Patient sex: F
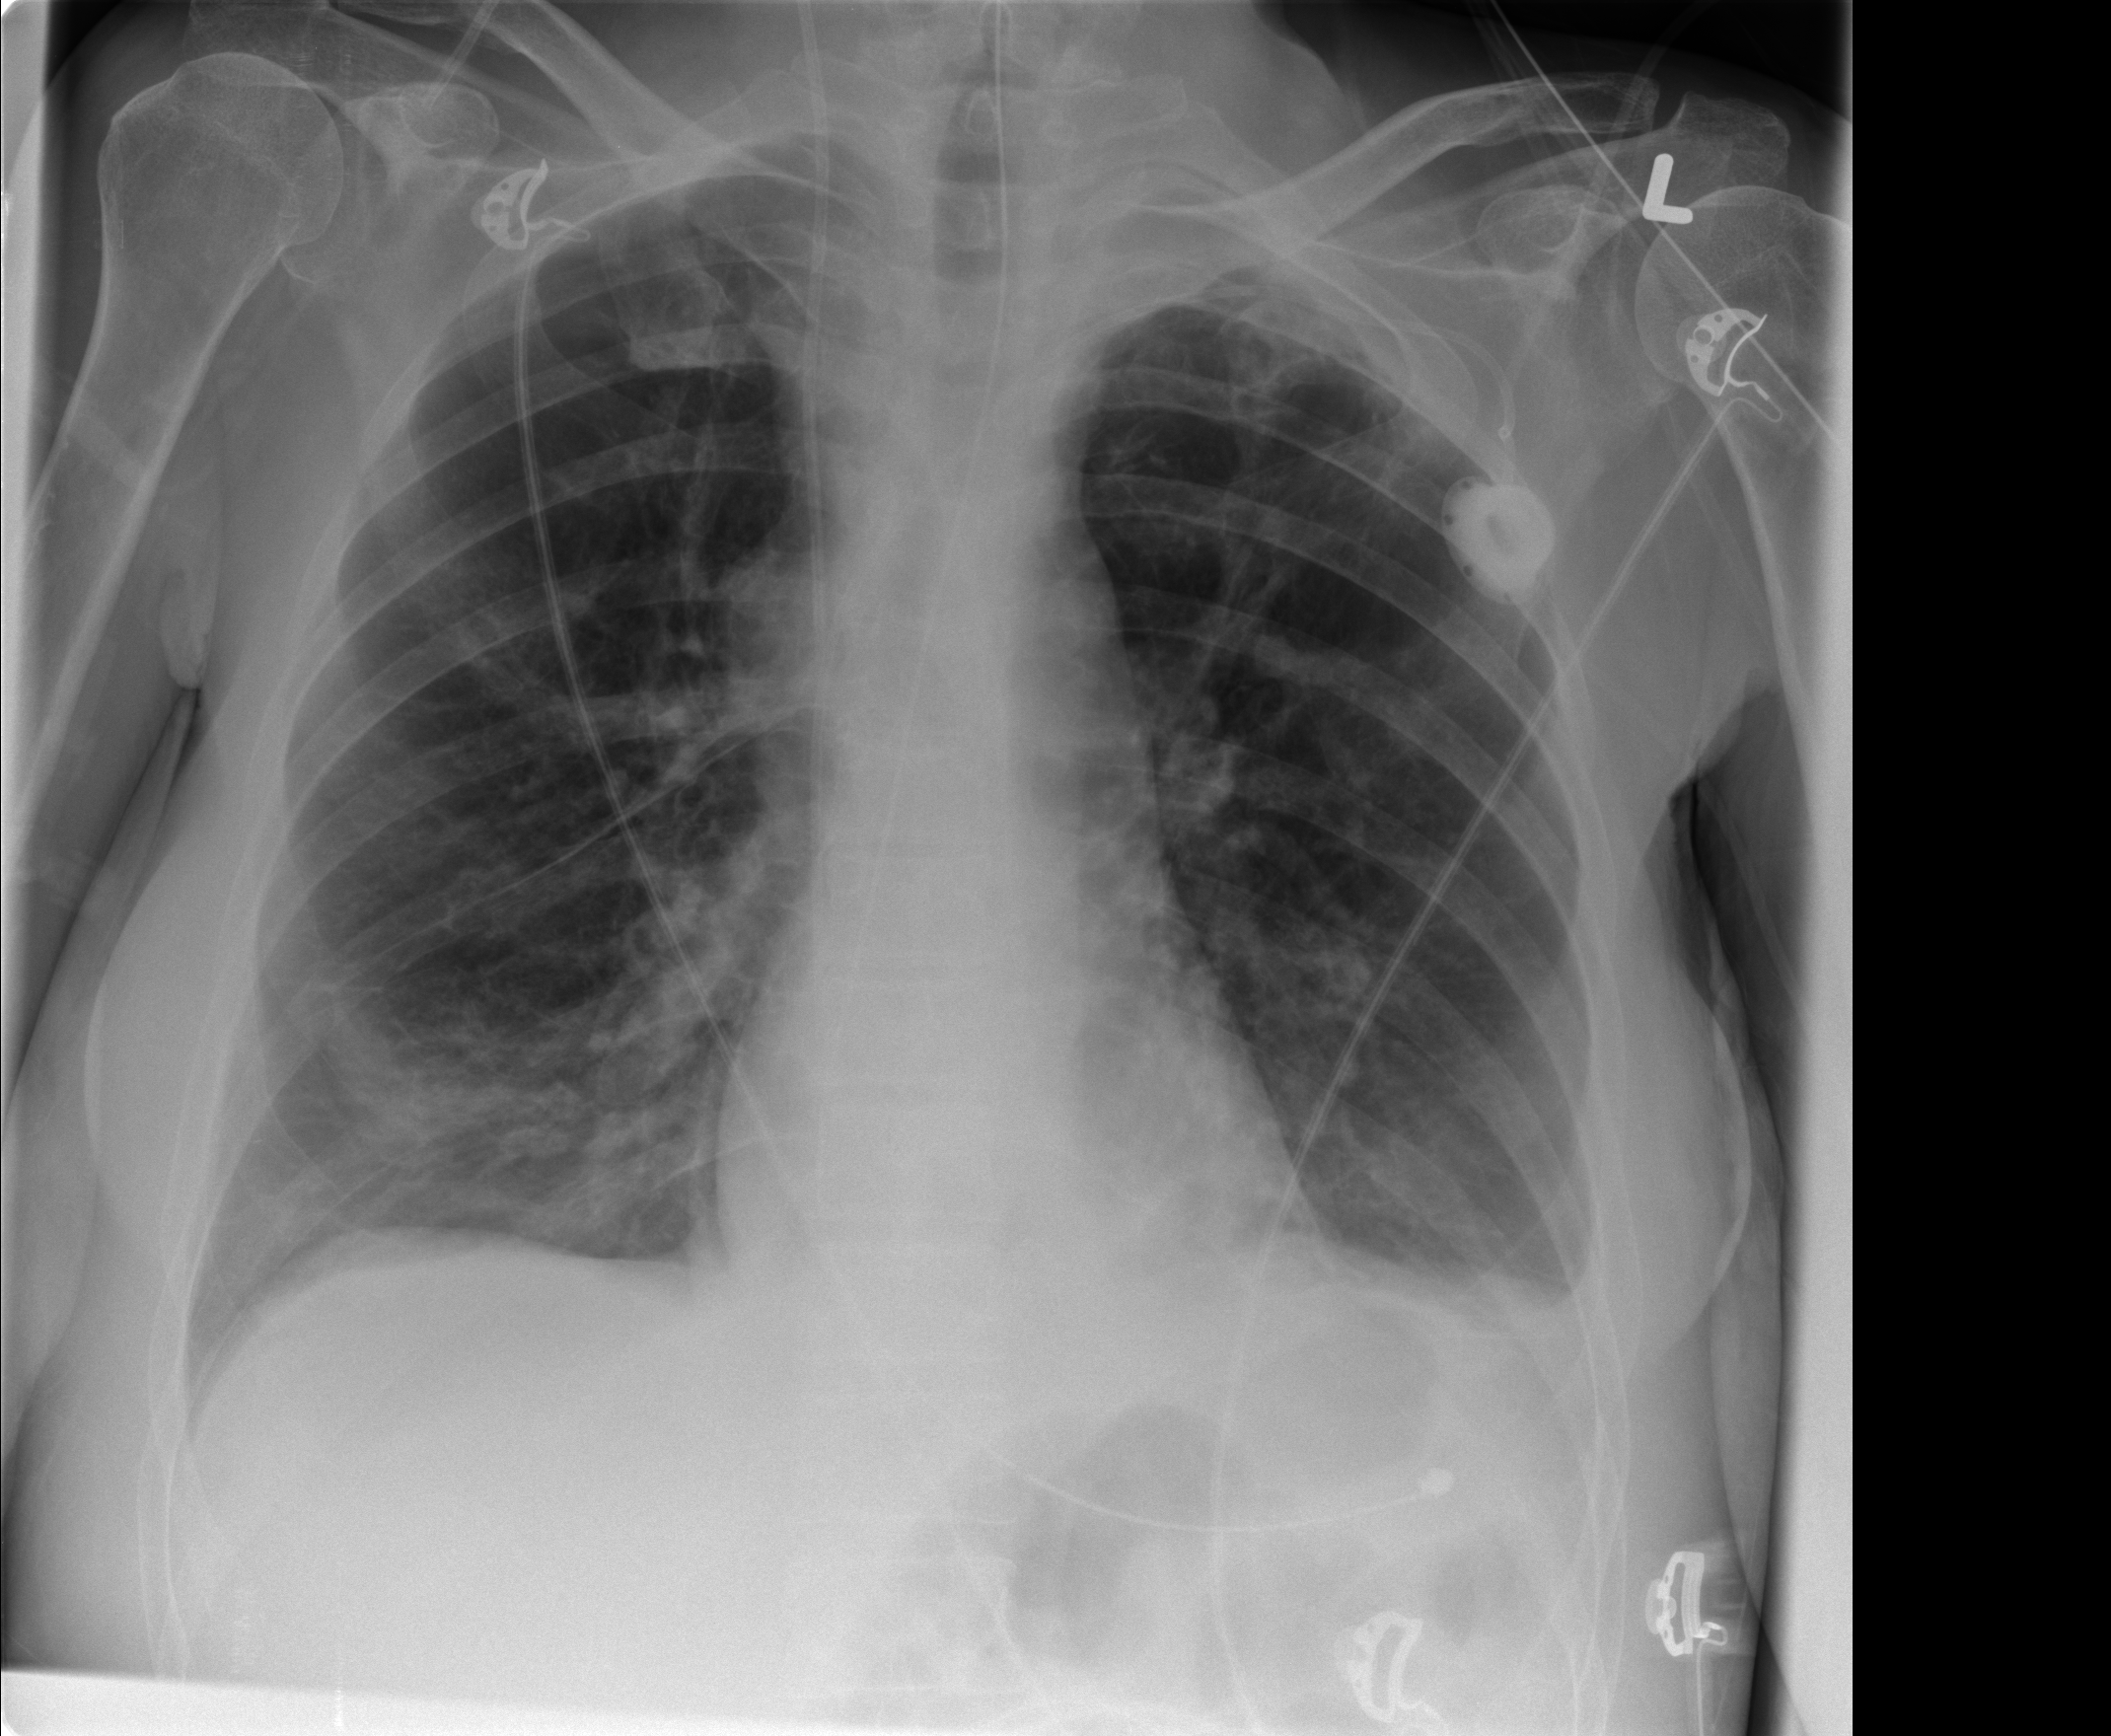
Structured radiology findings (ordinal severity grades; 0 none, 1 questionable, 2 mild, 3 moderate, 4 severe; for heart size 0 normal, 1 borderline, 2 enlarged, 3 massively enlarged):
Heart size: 0
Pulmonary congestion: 0
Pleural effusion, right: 0
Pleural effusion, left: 0
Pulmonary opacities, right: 1
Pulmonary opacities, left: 0
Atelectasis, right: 2
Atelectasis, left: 2